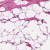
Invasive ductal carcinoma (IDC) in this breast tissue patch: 0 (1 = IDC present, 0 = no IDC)